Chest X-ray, PA view. Patient: 65 years old, sex F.
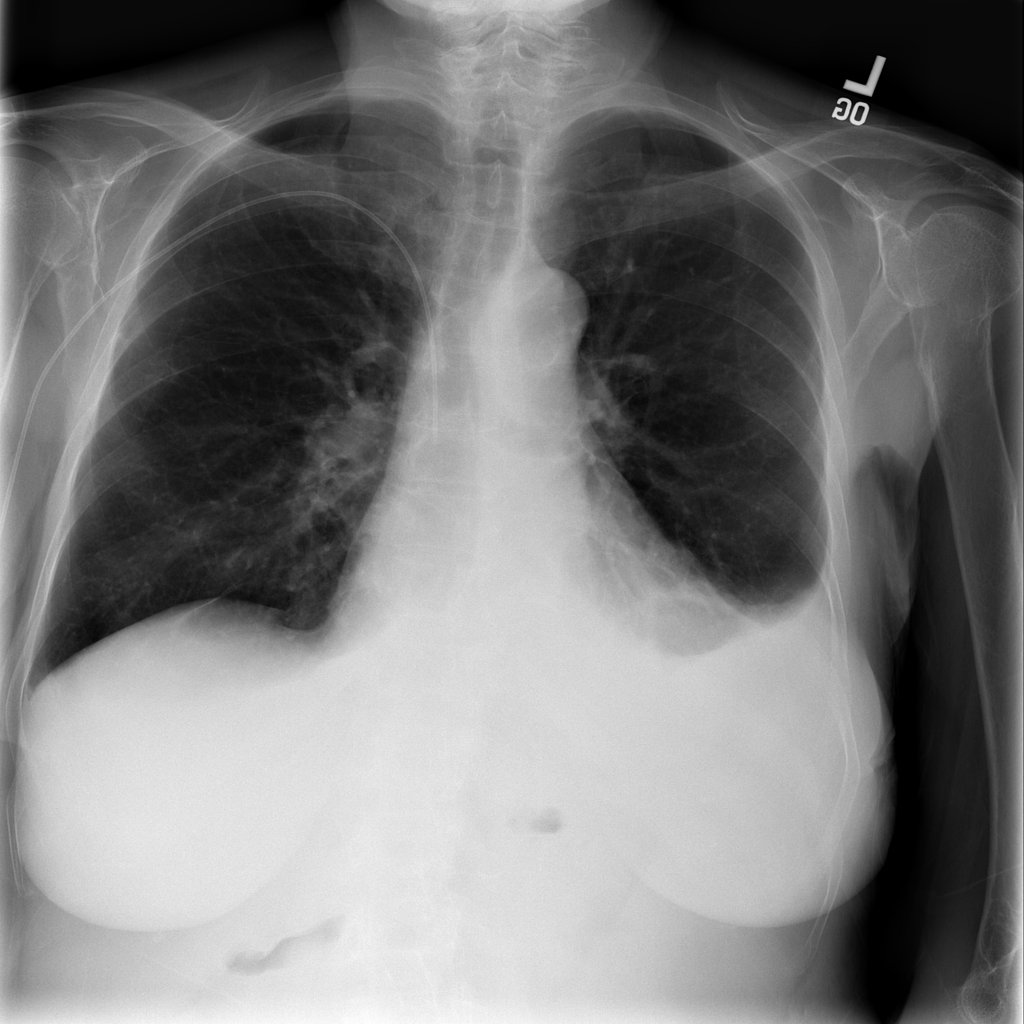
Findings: Effusion, Infiltration